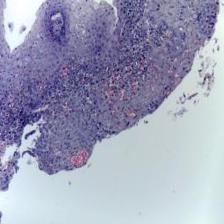
Diagnosis: OSCC